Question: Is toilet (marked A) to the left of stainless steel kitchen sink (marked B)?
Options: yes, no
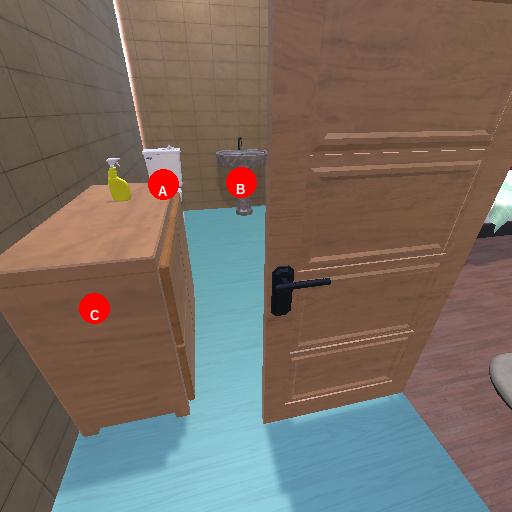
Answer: yes